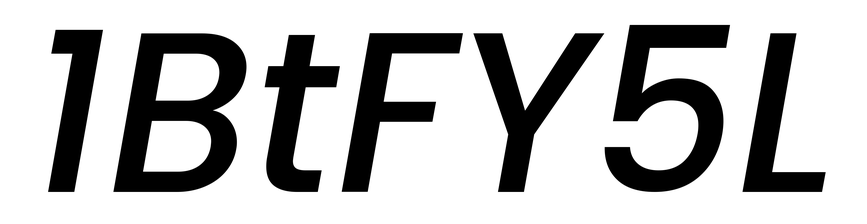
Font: Poppins-MediumItalic